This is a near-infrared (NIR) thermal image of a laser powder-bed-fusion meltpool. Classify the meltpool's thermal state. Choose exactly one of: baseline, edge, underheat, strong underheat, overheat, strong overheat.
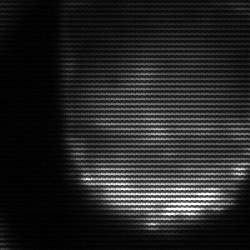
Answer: edge